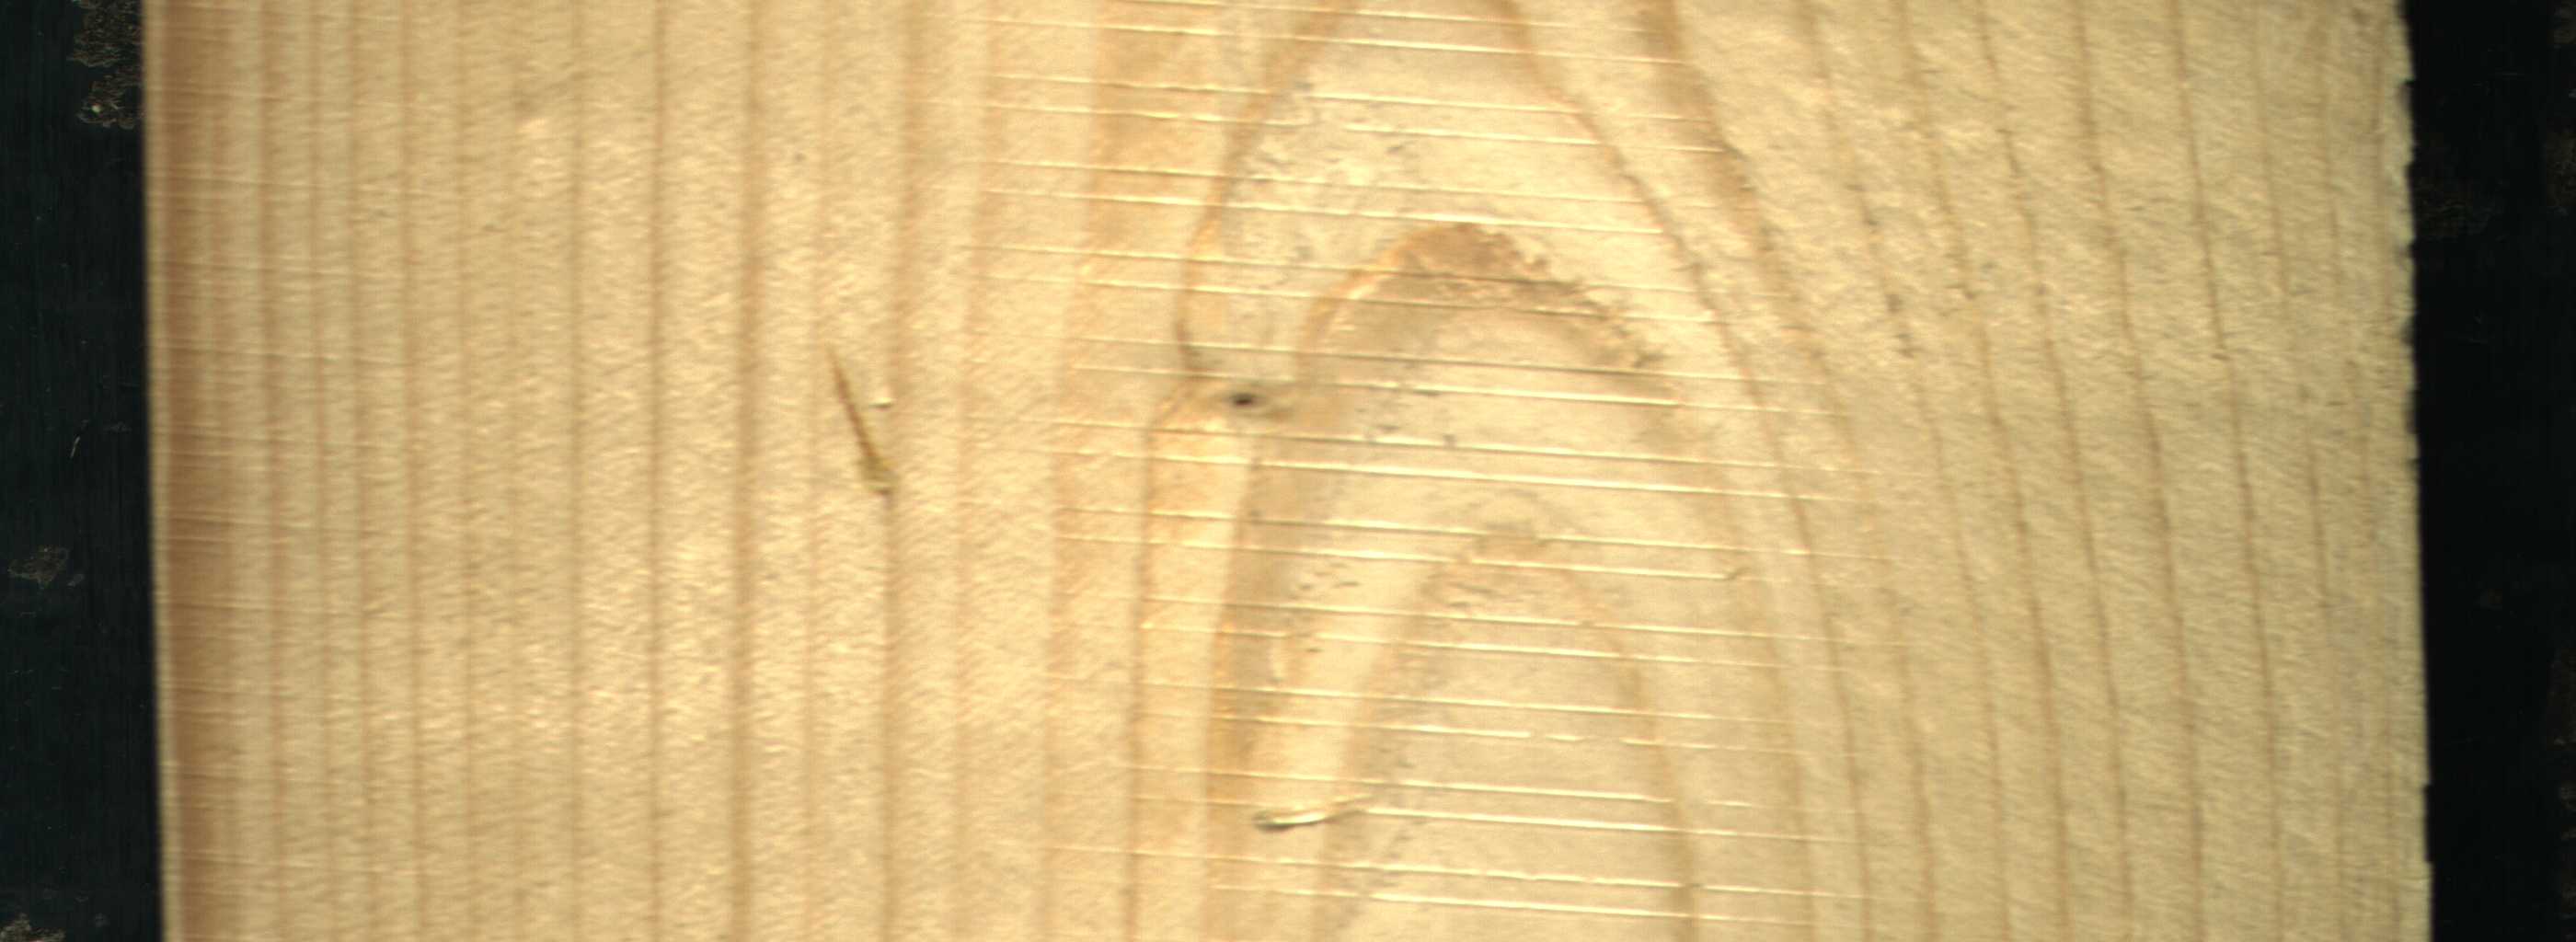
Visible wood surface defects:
resin
Live_Knot